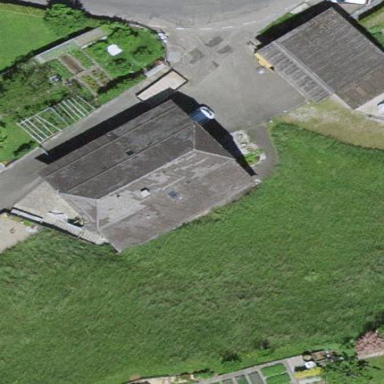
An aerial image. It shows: Farm building.